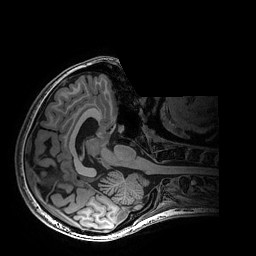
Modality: T1w
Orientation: axial
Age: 19
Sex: female
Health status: healthy
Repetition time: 2.53 s
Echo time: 0.0034 s